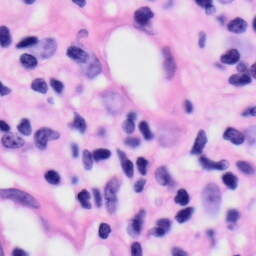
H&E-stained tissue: Skin